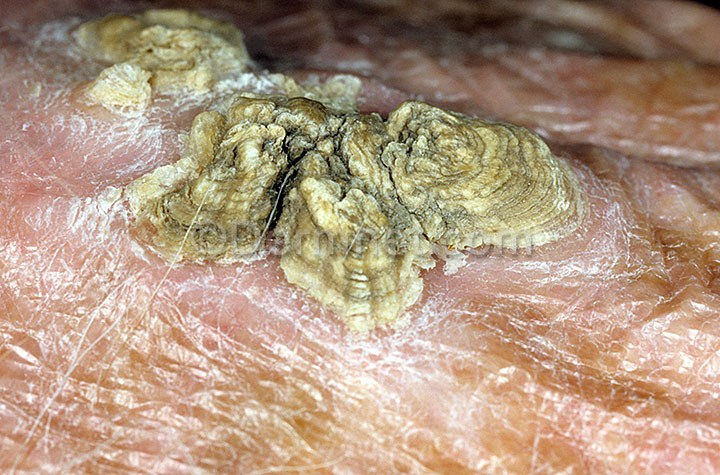
Disease: Actinic Keratosis Basal Cell Carcinoma and other Malignant Lesions